Interaction volume radius: 10 \u00c5
Interaction volume height: 25 \u00c5
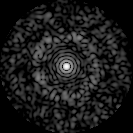
Disorder parameter: 0.8332